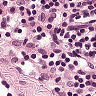
Metastatic tissue present: no